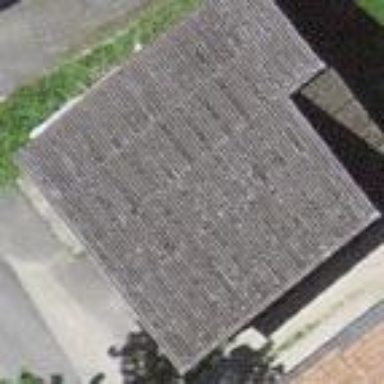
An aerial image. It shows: Garage building.